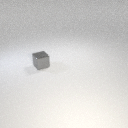
small gray metal cube